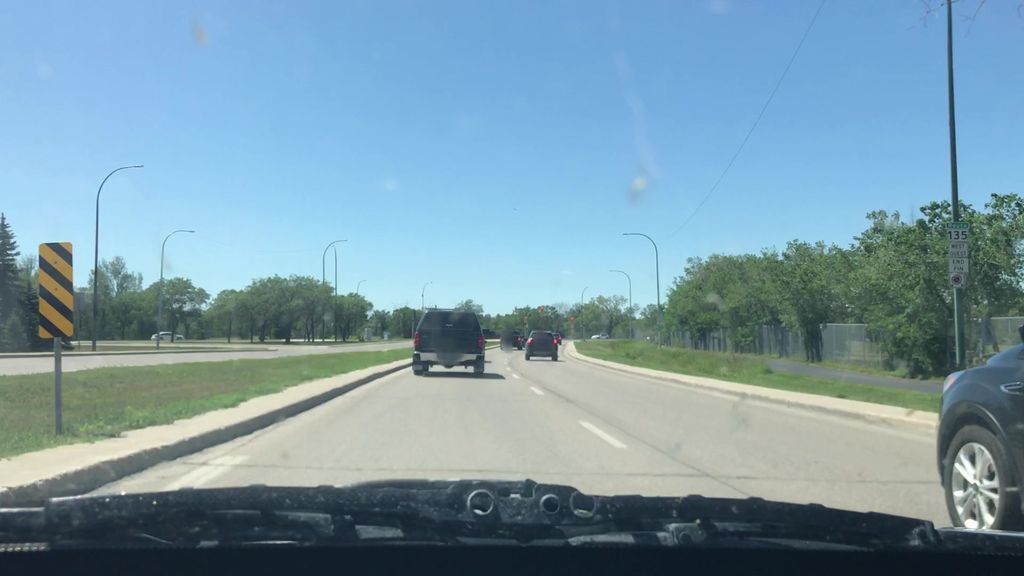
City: winnipeg